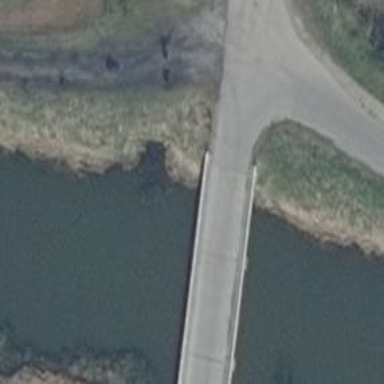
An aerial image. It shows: Unclassified road with concrete bridge.